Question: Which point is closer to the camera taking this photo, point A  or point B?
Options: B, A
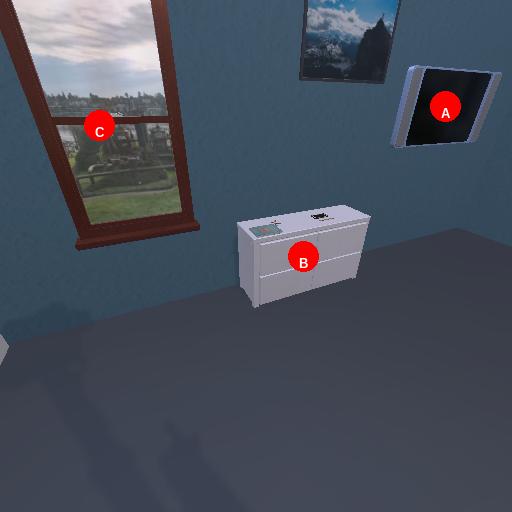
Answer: B